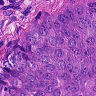
Metastatic tissue present: yes